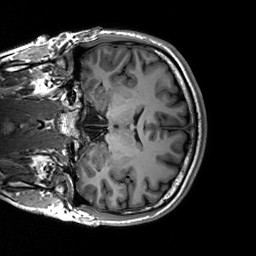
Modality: T1w
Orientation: coronal
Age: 22
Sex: male
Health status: healthy
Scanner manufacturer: siemens
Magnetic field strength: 3 T
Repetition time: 2.3 s
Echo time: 0.00236 s